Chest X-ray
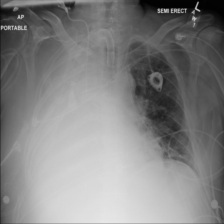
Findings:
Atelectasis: negative
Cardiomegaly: negative
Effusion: negative
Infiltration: negative
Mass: negative
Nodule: negative
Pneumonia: negative
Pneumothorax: negative
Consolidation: negative
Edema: negative
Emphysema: negative
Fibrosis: negative
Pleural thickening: negative
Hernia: negative